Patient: sex M, age 74
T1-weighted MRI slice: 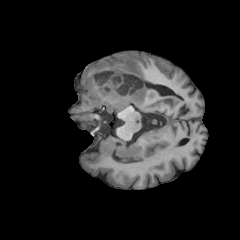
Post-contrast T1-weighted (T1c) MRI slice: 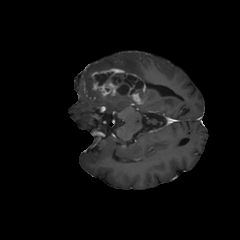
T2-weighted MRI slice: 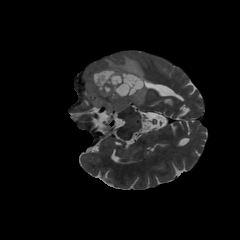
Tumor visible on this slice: yes
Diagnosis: Glioblastoma, IDH-wildtype
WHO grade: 4